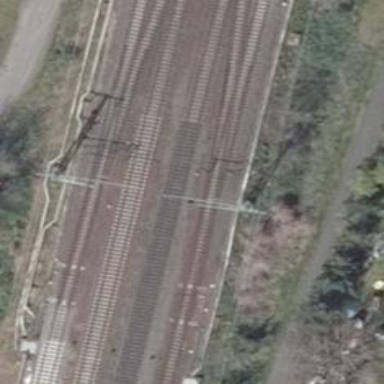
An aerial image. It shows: Railway track with contact line for electrification.